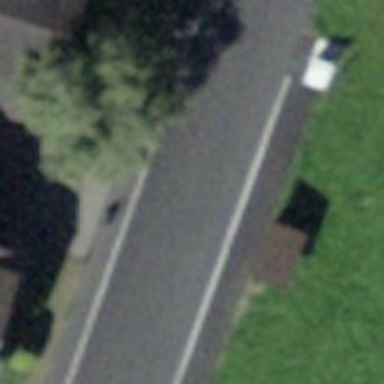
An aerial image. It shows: Bus stop equipped with public transport stop position.